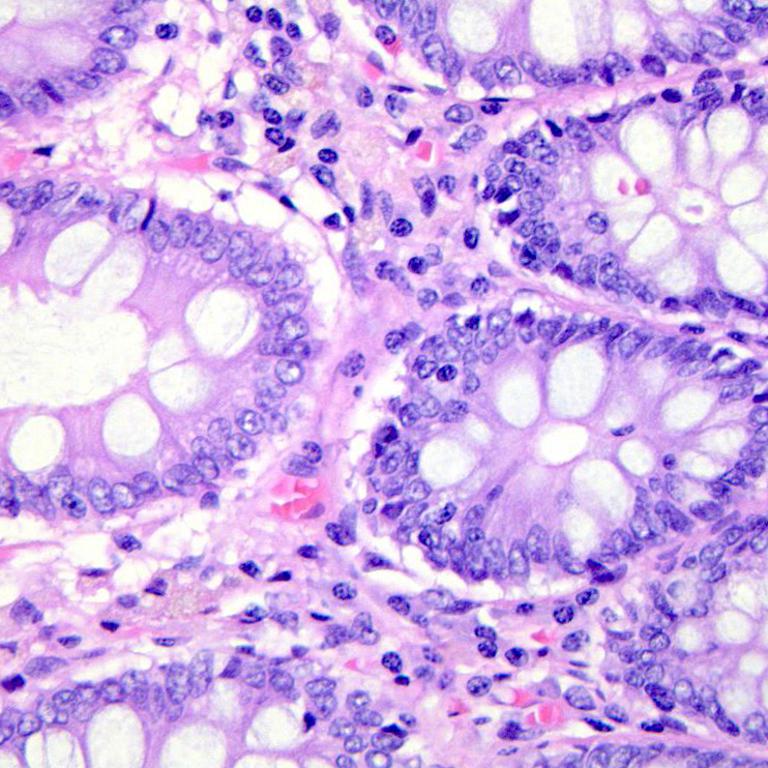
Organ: colon
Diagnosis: benign